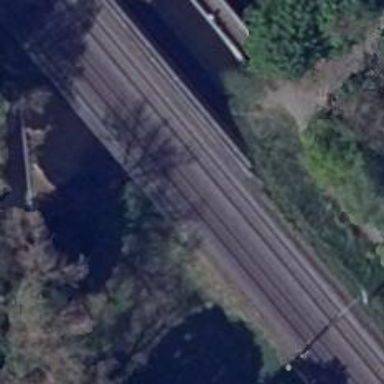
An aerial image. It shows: Railway bridge with electrified contact lines.